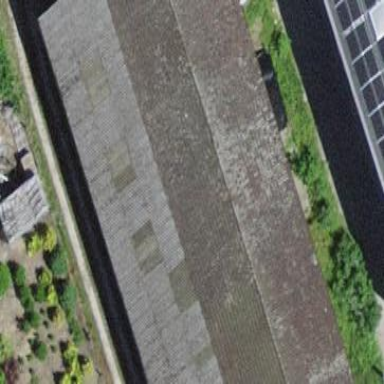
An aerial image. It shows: Warehouse building.